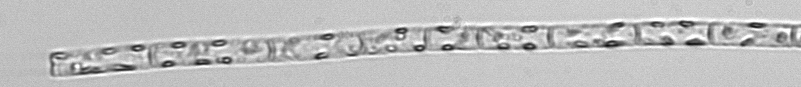
Label: Leptocylindrus